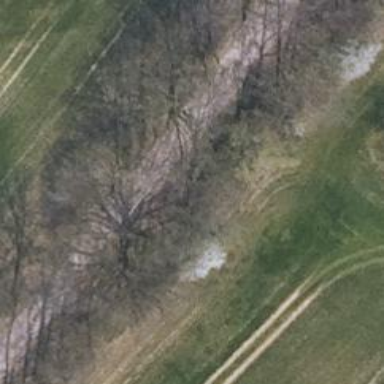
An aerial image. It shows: Row of deciduous broadleaved trees.